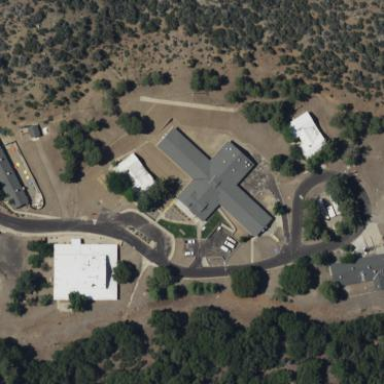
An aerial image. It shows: Service building.